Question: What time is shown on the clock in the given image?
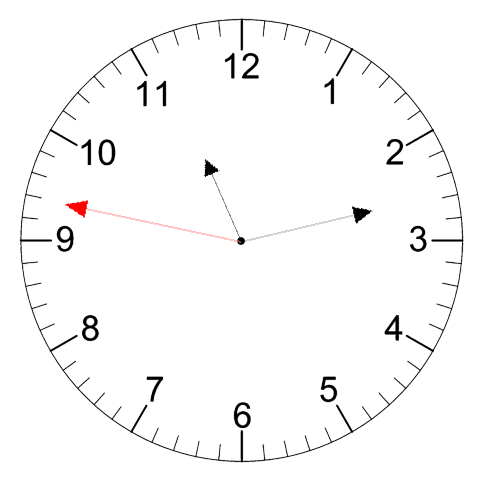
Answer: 11:12:47